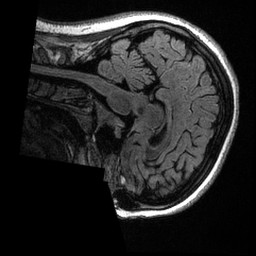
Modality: T2w
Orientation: sagittal
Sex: female
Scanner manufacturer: ge
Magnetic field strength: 3 T
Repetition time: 6 s
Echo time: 0.1281 s